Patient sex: F
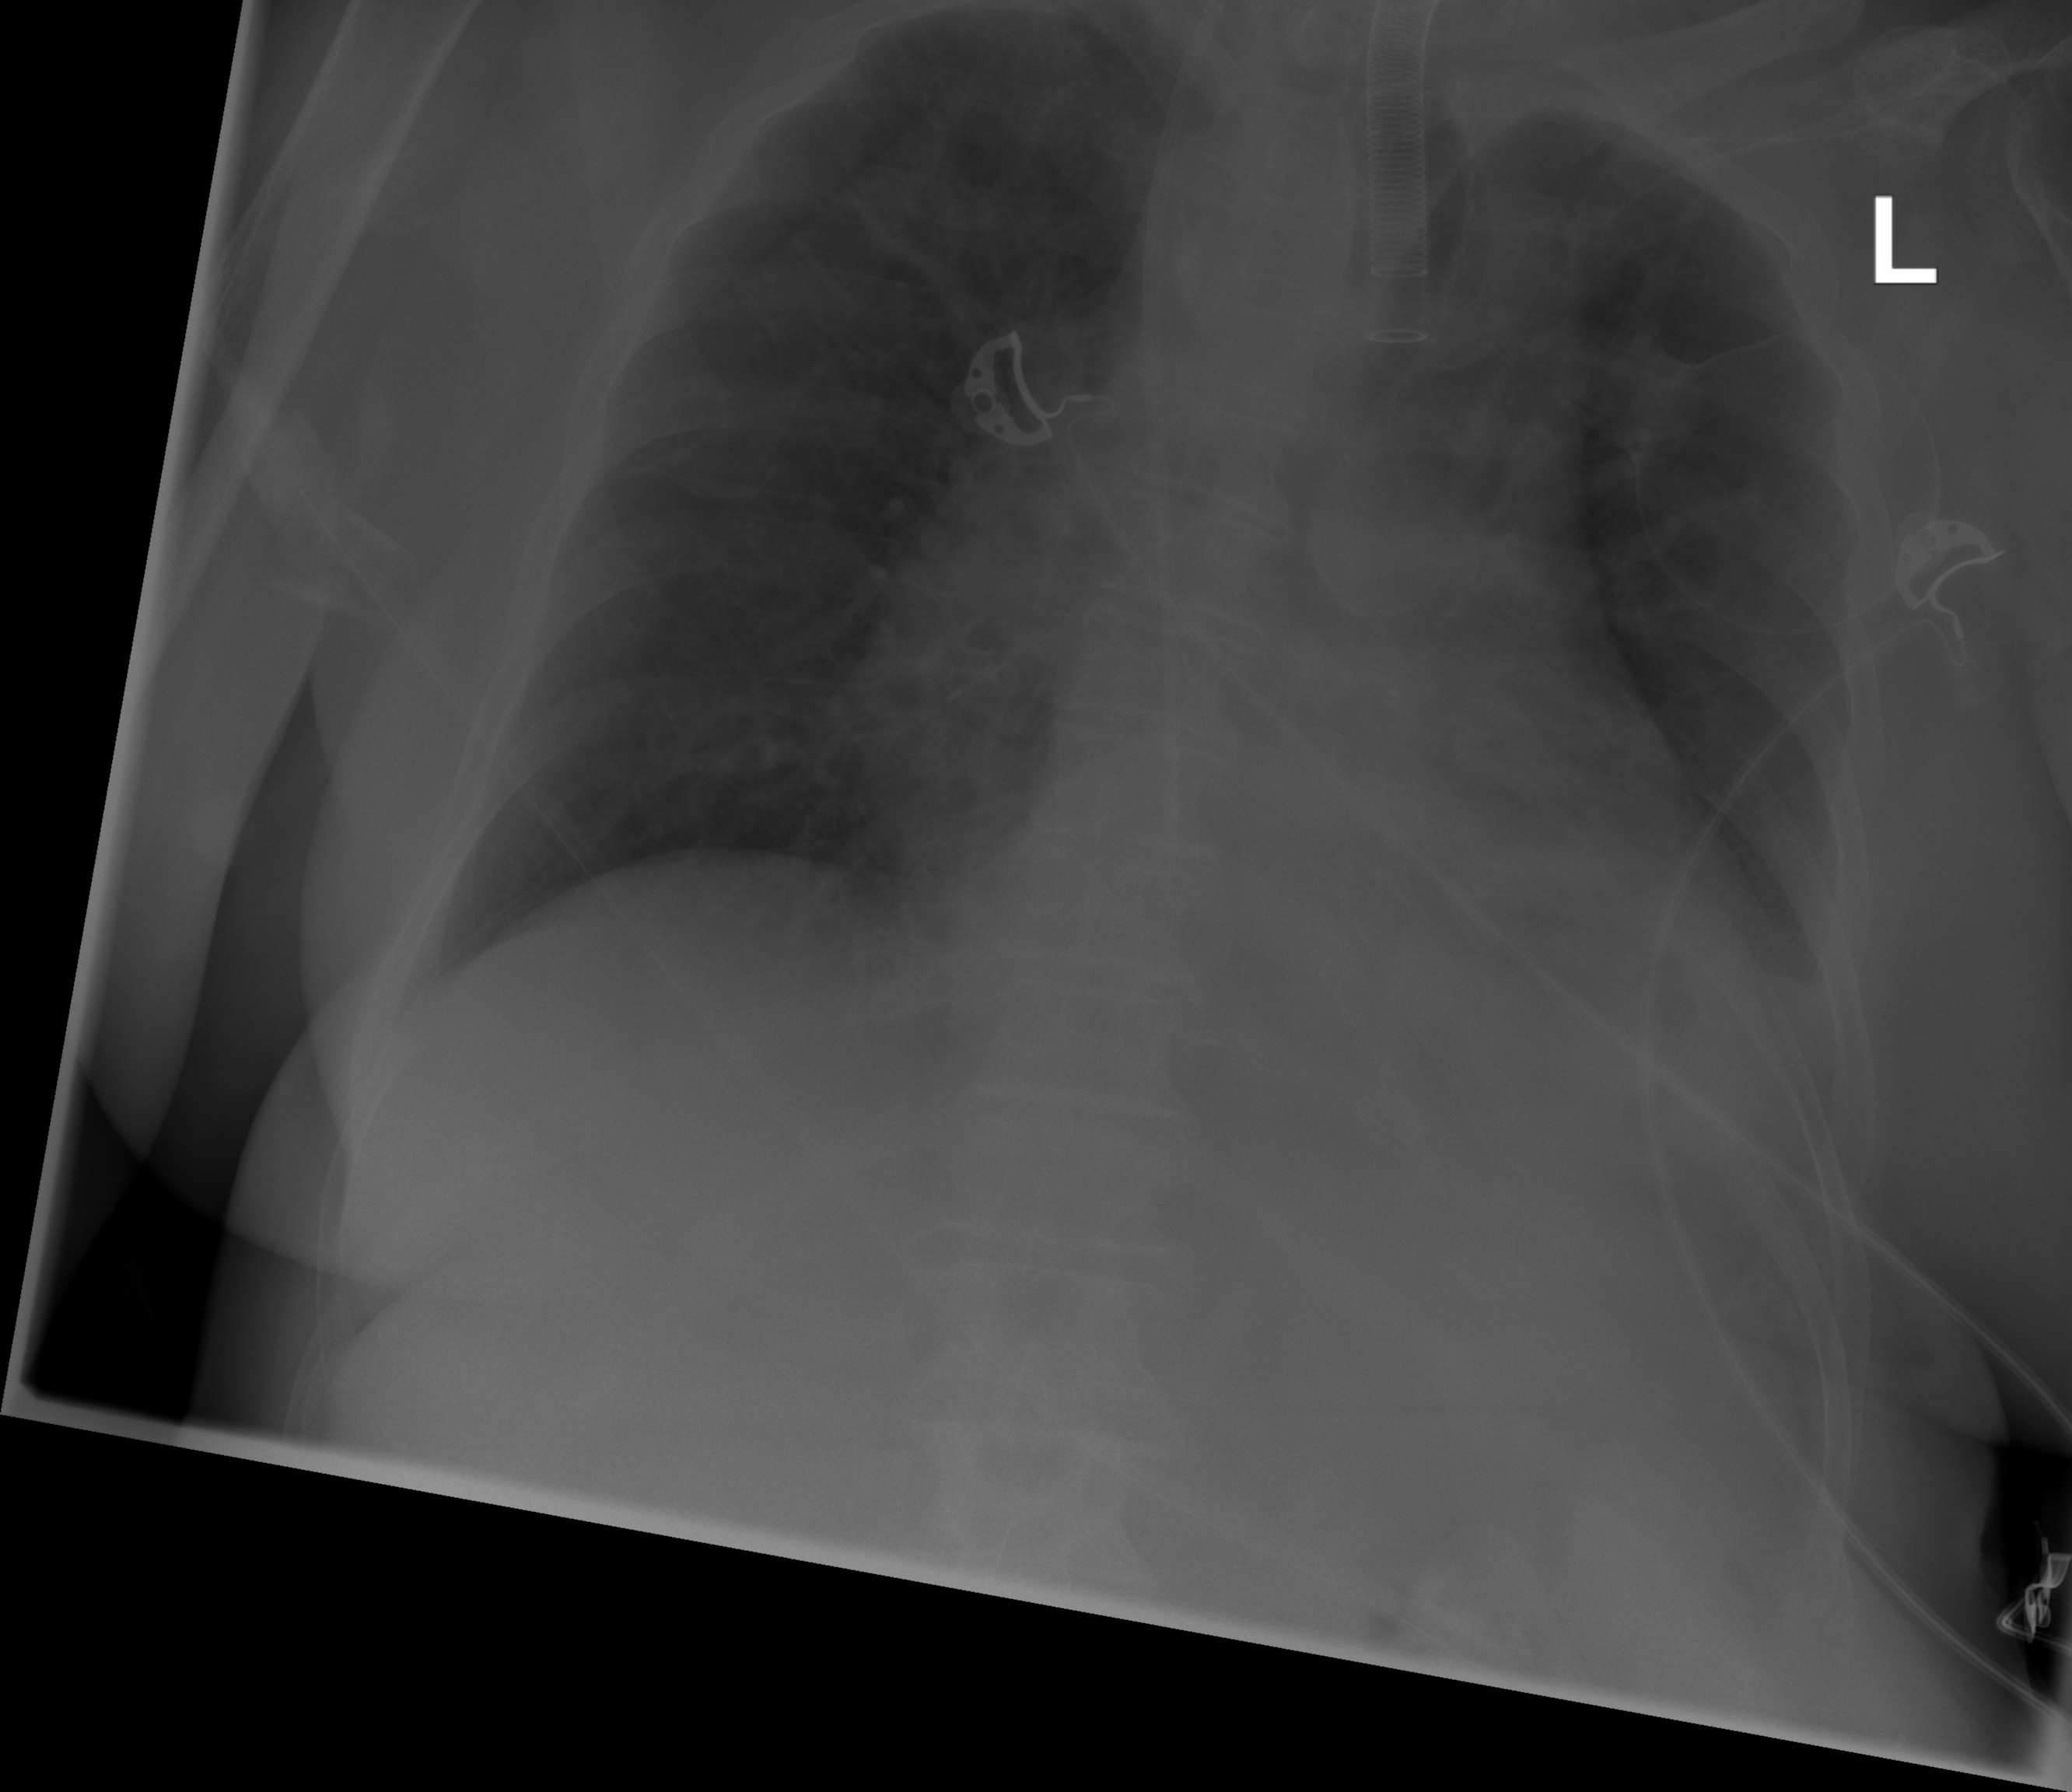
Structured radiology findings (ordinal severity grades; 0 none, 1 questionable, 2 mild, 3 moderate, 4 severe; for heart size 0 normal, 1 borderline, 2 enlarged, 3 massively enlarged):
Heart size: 2
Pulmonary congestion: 0
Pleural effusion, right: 0
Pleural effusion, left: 2
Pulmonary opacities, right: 0
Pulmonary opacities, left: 0
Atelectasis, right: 0
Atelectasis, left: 2